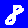
Digit: 8